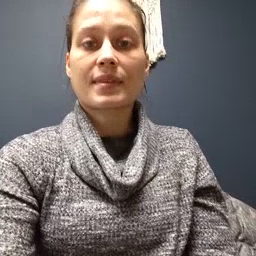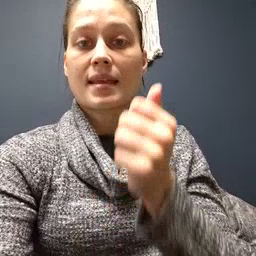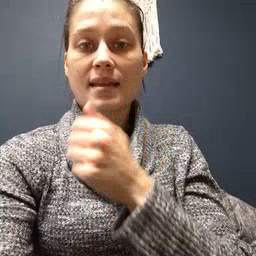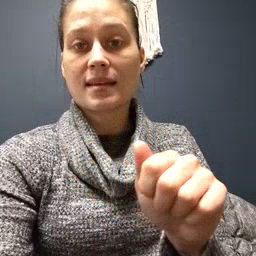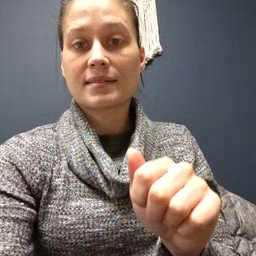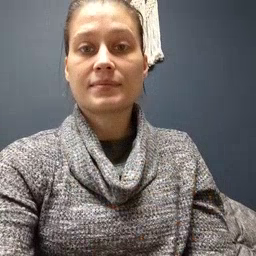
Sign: any